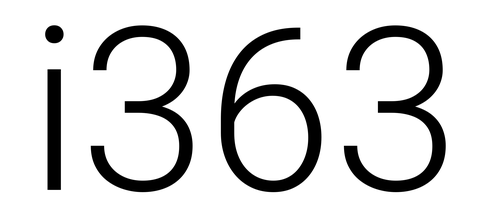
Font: Roboto_Light